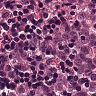
Metastatic tissue present: yes